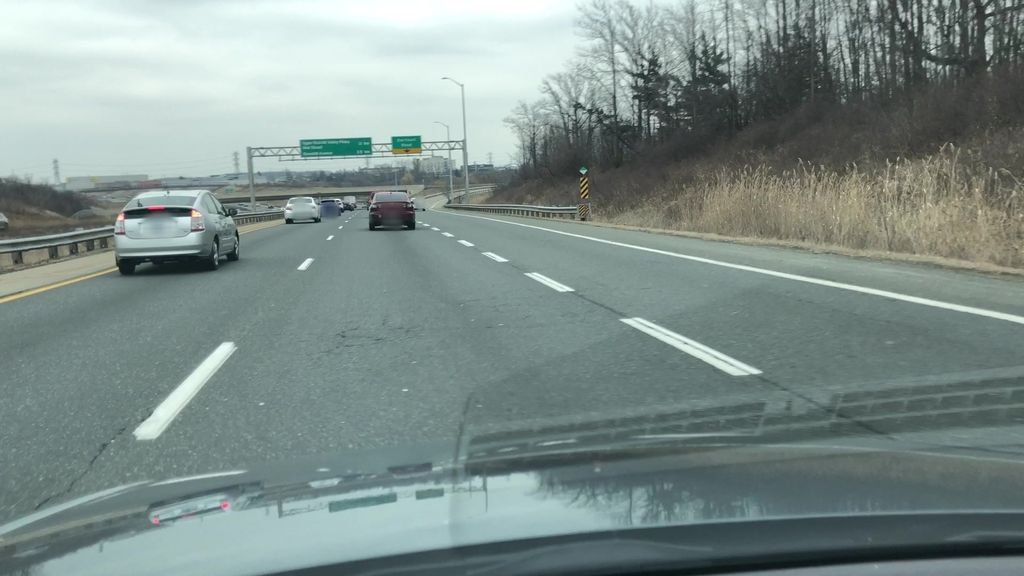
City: hamilton